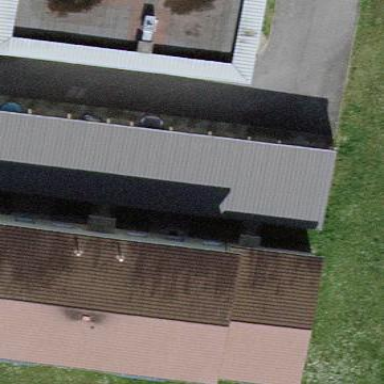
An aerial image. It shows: School building.